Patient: sex F, age 58
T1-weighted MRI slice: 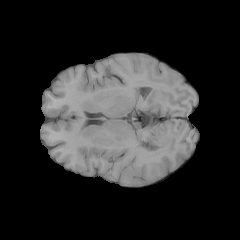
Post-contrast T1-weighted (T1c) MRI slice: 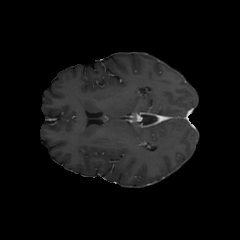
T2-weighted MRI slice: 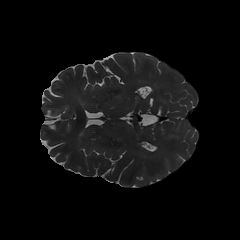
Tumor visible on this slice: no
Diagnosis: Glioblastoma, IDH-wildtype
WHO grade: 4